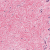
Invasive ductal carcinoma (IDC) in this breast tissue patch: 0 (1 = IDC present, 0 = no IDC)